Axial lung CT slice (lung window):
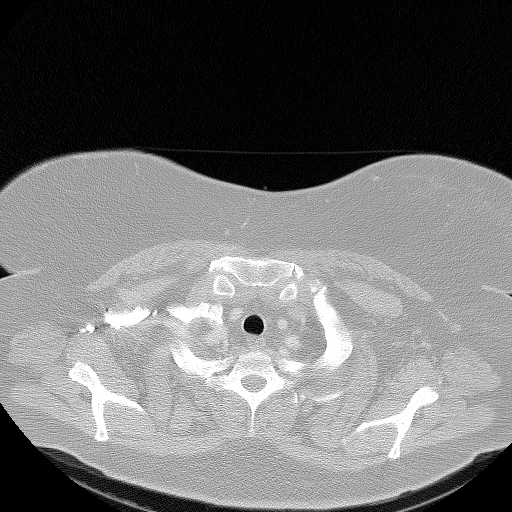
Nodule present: no